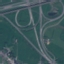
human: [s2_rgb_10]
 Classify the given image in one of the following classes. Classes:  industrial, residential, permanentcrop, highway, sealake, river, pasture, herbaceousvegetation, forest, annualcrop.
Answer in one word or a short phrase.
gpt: Highway